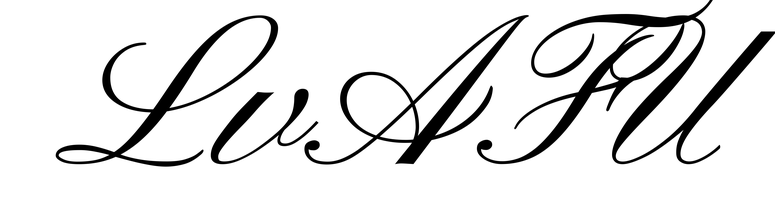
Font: PinyonScript-Regular